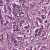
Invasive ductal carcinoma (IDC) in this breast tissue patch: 1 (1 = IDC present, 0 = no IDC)